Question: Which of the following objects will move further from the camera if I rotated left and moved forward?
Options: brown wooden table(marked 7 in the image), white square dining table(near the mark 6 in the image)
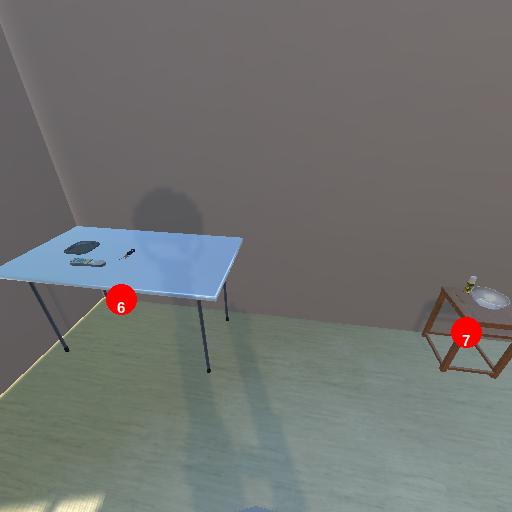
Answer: brown wooden table(marked 7 in the image)